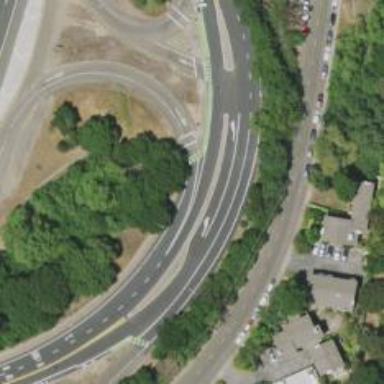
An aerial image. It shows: Asphalt motorway link with cycle track.